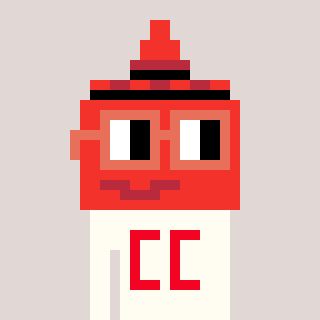
a pixel art character with square orange glasses, a ketchup-shaped head and a grayscale-colored body on a warm background